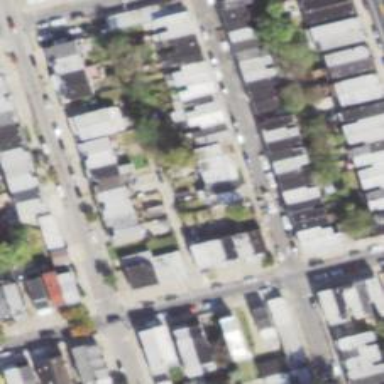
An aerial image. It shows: Alleyway designated as service road.